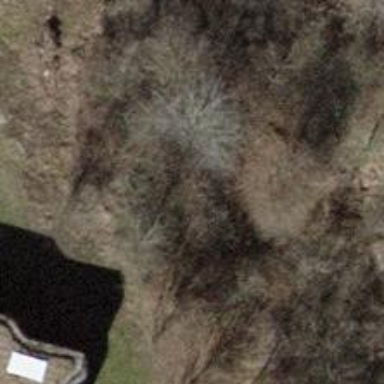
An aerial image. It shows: Military bunker.